Interaction volume radius: 5 \u00c5
Interaction volume height: 25 \u00c5
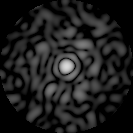
Disorder parameter: 0.8639